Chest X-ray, PA view. Patient: 29 years old, sex M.
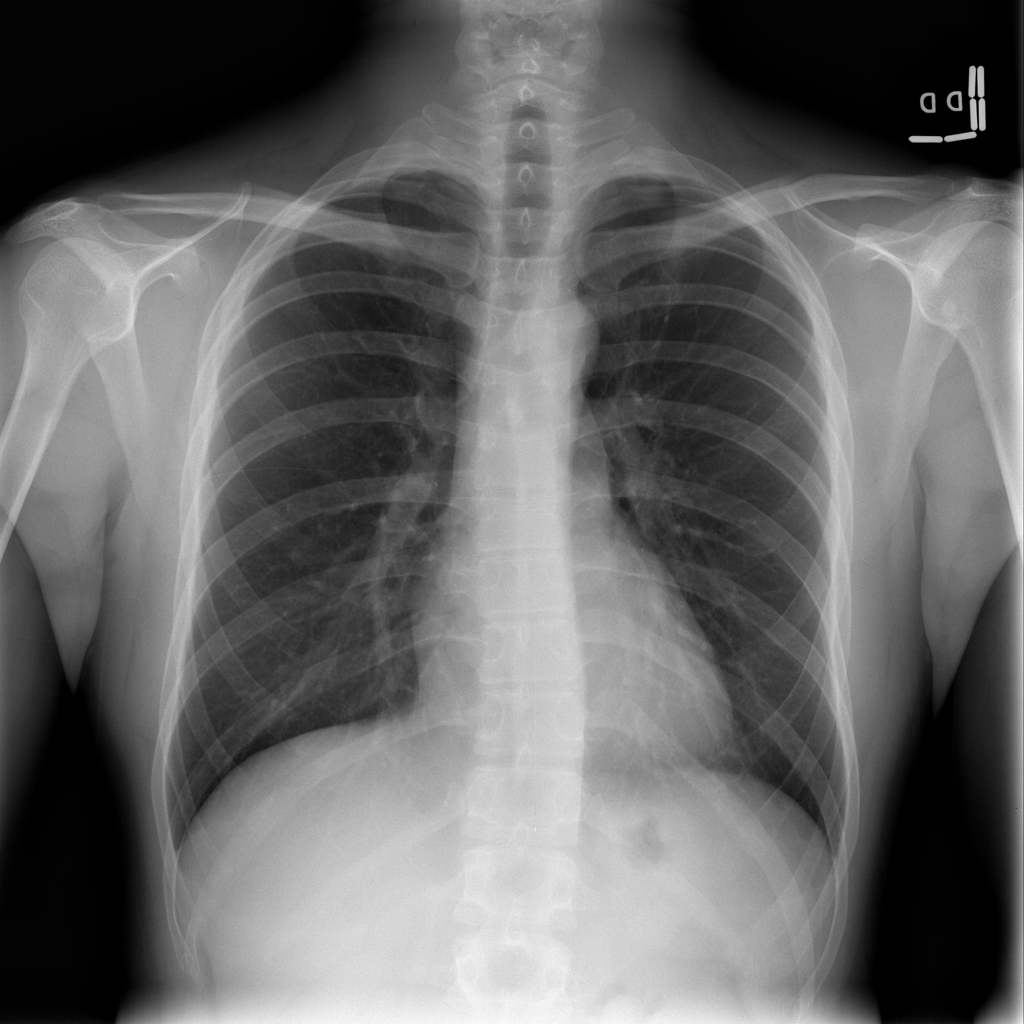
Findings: No Finding